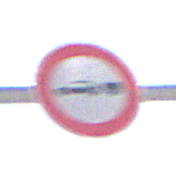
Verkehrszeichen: VerbotPersonenkraftwagenMitAnhaenger
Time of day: Midday
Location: Outdoor (RoadRail)
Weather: Clear
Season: Summer
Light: Natural